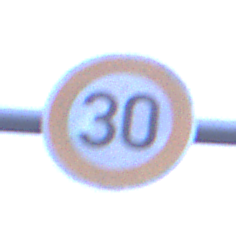
Verkehrszeichen: Geschwindigkeit30
Umgebung: Outdoor, Urban
Tageszeit: SunriseSunset
Wetter: Overcast
Licht: Natural
Jahreszeit: NotSpecified
Kontrast: LowContrast